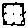
Label: square